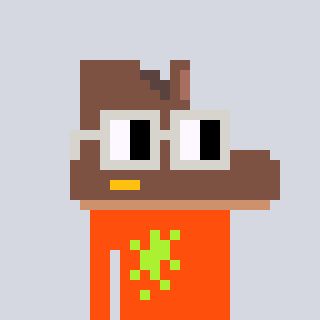
a pixel art character with square light gray glasses, a boot-shaped head and a orange-colored body on a cool background